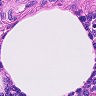
Metastatic tissue present: no